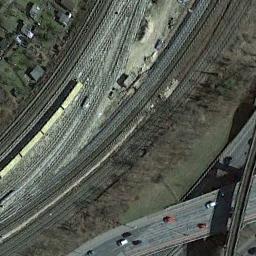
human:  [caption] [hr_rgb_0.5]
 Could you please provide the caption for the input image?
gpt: The railway is on the bare land next to the road .

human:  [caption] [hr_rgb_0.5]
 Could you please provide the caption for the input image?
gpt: There are many trees in the middle of the two railways .

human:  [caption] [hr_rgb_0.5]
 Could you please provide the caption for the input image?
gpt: These railways have some roads on one side of the railways and a white train is on one railway .

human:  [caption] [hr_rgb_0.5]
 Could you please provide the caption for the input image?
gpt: There are many buildings of different shapes beside the railway .

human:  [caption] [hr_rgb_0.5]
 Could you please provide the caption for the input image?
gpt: There are some withered trees and buildings beside the railway .